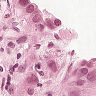
Metastatic tissue present: yes